Question: I'm working on a bash script and originally had a line like this:
'''
combined='echo "$name"$' '"$phone"'
'''
Then printed it out like this:
'''
echo $combined >> file.txt
'''
However, I discovered that the tabs are lost in this process. Here is a shortened example:

Why is this happening, and how can I fix it?
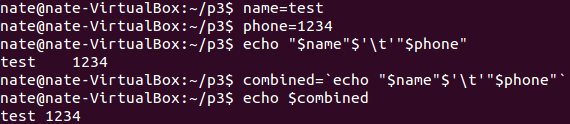
Answer: It's happening because the shell is performing word splitting when passing the arguments to 'echo'. This can be prevented by quoting the variable.
'''
echo "$combined" >> file.txt
'''